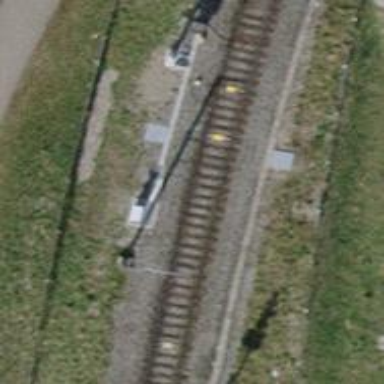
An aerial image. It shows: Railway signal.